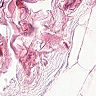
Metastatic tissue present: no